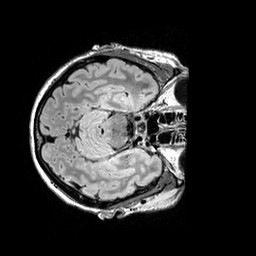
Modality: FLAIR
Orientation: axial
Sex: female
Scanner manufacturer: siemens
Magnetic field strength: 3 T
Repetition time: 5 s
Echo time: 0.395 s